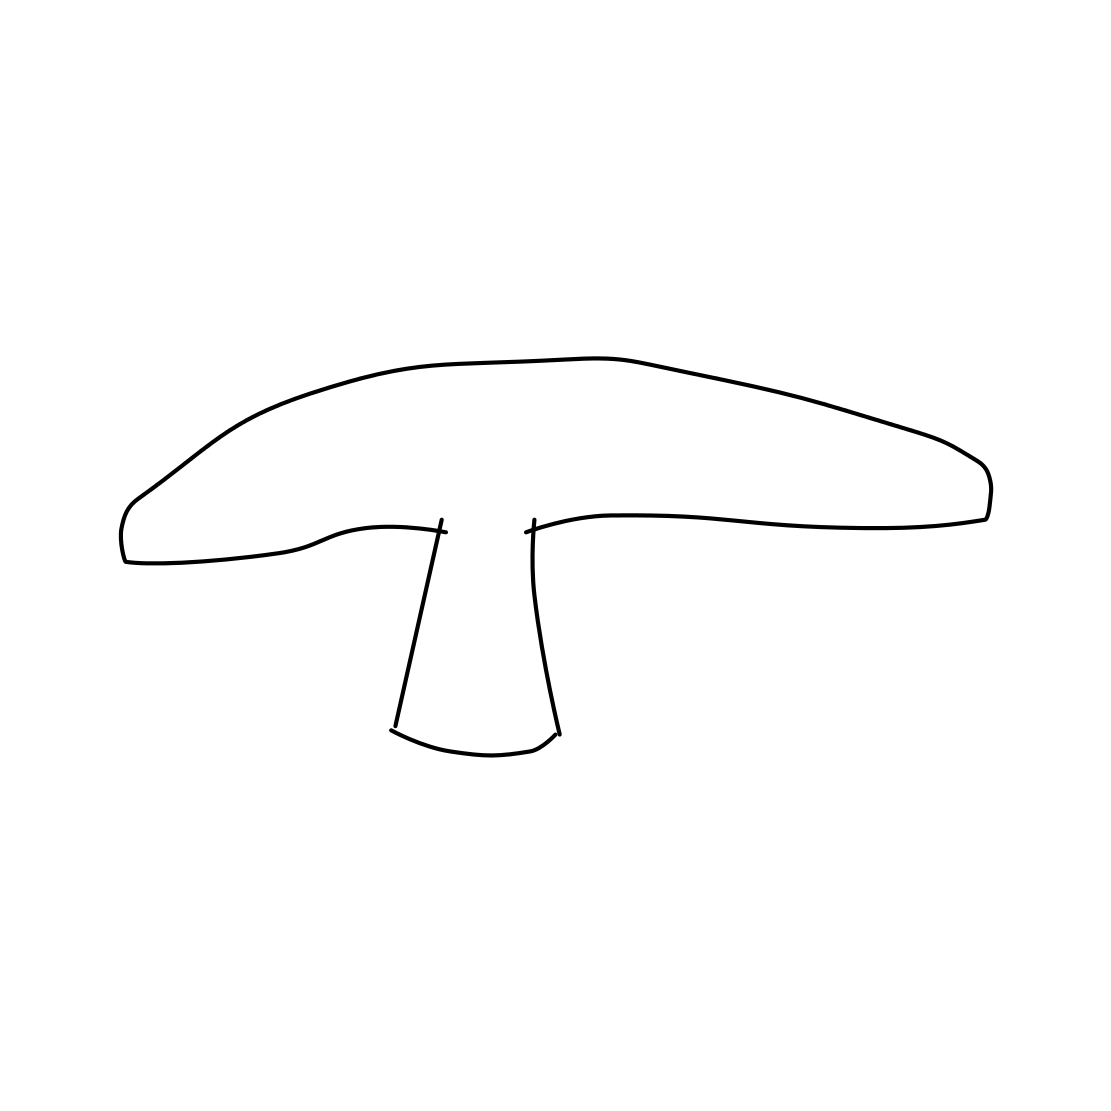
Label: mushroom